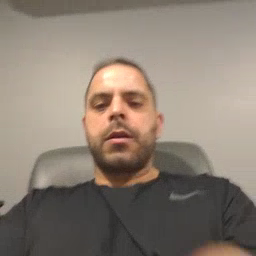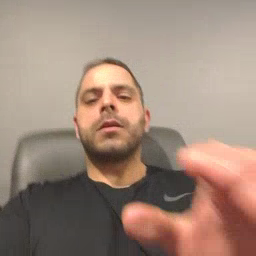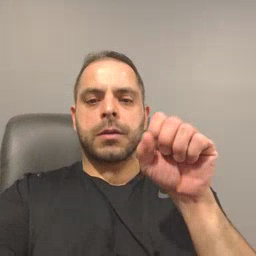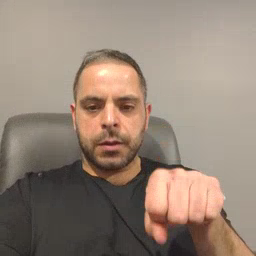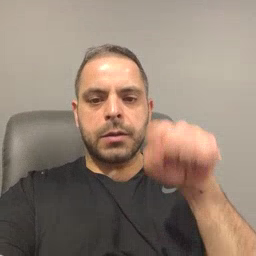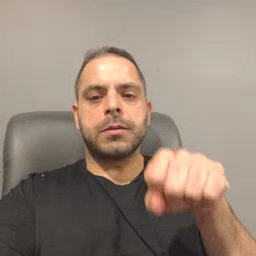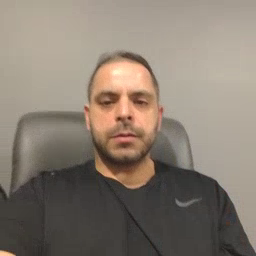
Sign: yes